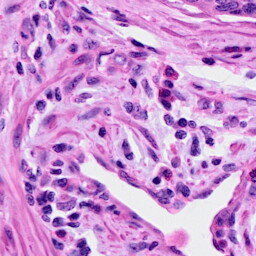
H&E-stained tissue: Cervix